Question: I am trying to get first child of my div "tick_list" to insert new element but it returns undefined.
'''
$(function() {
var tick_list = $('#tick_list');
socket.on('tick', function(data){
console.log(tick_list.firstElementChild);
});
});
'''

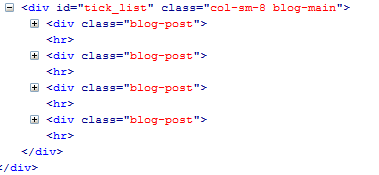
Answer: 'tick_list' is a jQuery object which does not have 'firstElementChild' property.
You could use 'tick_list.children().eq(0)' to get the first child (still a jQuery object).
There are many ways to get the first child, and here is a <URL> for them: